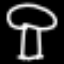
Label: mushroom